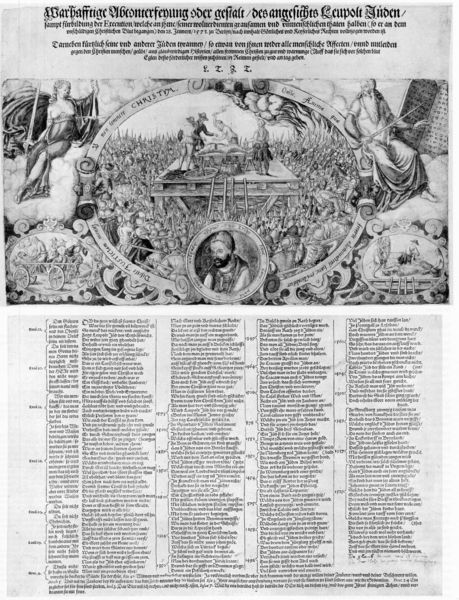
Titel: Warhafftige Abconterfeyung oder gestalt
Standort: Zürich.
Institution: Wickiana
Schlagwörter: feuer, gott, mann, nackt, schatten, umhang, weiß, wolken, menschen, sitzen, brust, busen, frau, grau, licht, männer, schwarz, szene, zeichnung, masse, menge, bart, gericht, band, henker, hinrichtung, mensch, rahmen, vollbart, portrait, porträt, gewand, mantel, blatt, publikum, kreis, oval, rund, stock, engel, deutschland, brüste, holzschnitt, schiff, schrift, bilder, stab, zuschauer, grafik, graphik, spalten, kutsche, figuren, rad, wagen, leiter, bischof, papst, tafel, kartusche, inschrift, deutsch, schaukel, podest, wei, gerüst, moses, buch, medaillon, druck, schnitt, radierung, stich, titel, seite, illustration, schwarzweiß, schwert, schwerter, text, waffen, zeitung, beschriftung, überschrift, volk, personifikation, menschenmenge, gestalten, buchseite, gerechtigkeit, hubi, mensche, christus, jesus, axt, krieger, gebote, lanzen, zeilen, porträit, kupferstich, aufgeschlagen, beil, allegorien, fraktur, strophen, flugblatt, auferstehung, altdeutsch, christi, justitia, justizia, peitschen, zehn, schwarzwei, podium, umschrift, protrait, jude, juden, reformation, folter, inquisition, spalte, vierteilen, leitern, chronik, liste, gesetz, kleinteilig, geißelung, iustitia, rädern, schafott, reportage, baret, gerecjtigkeit, justitis, leupold, schlagbeil, umshcirft, portraäit, fünfspaltig, judenverfolgung